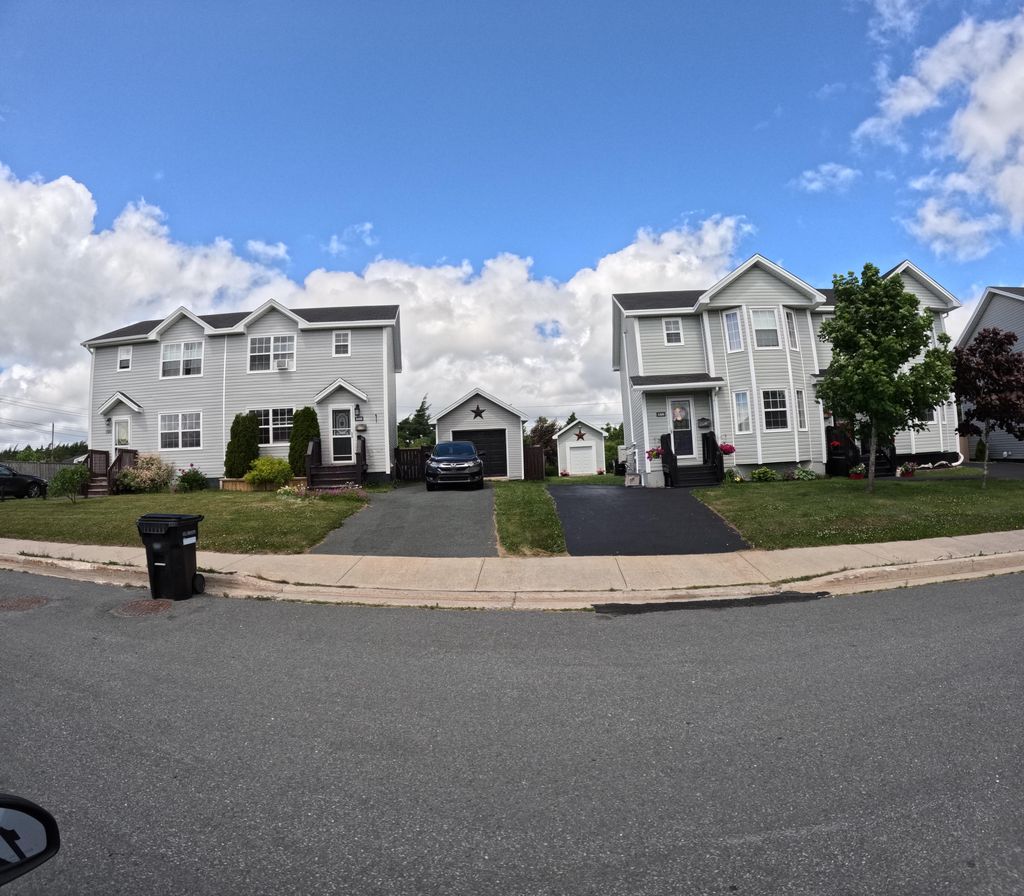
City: st_johns